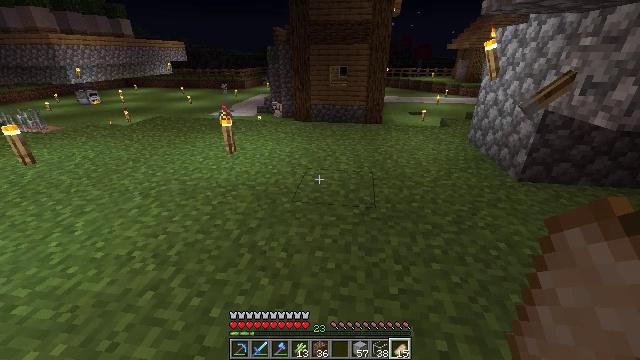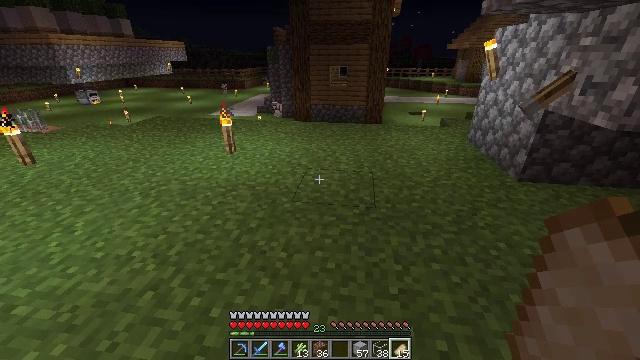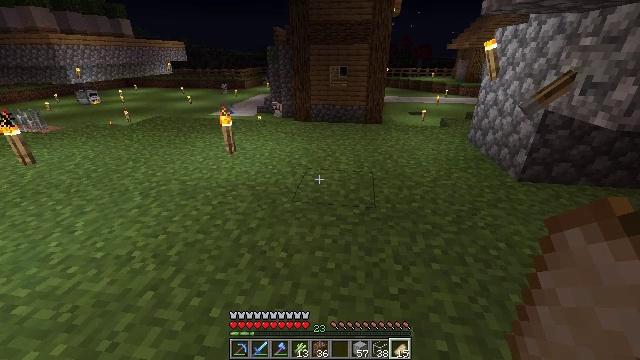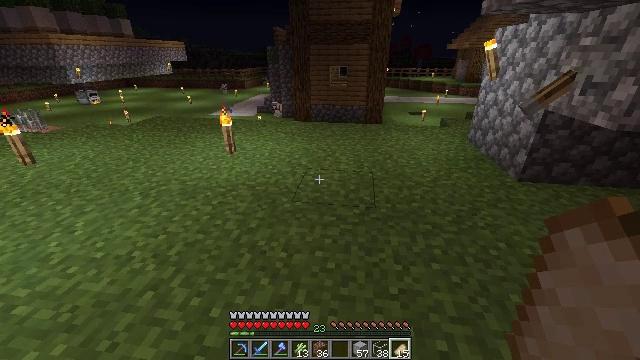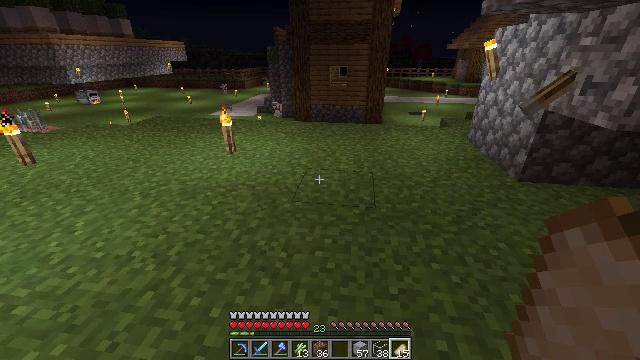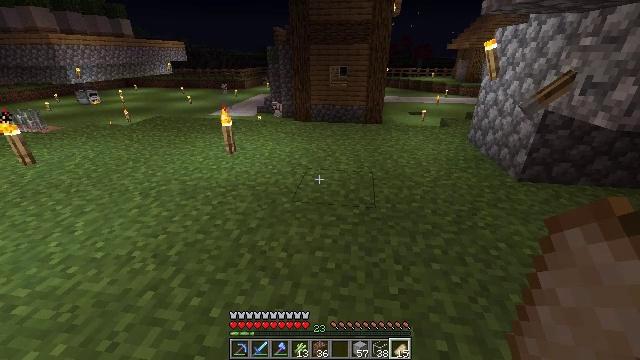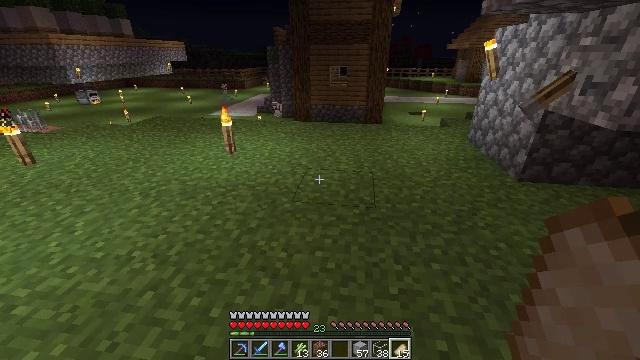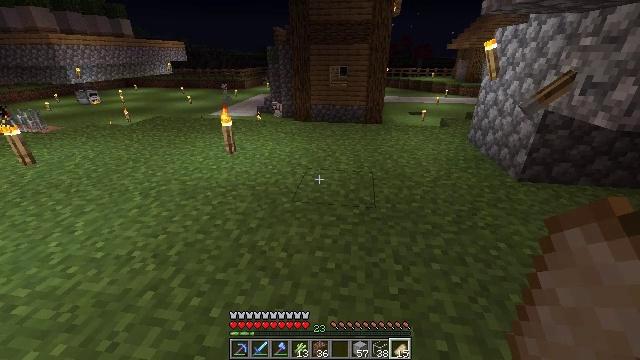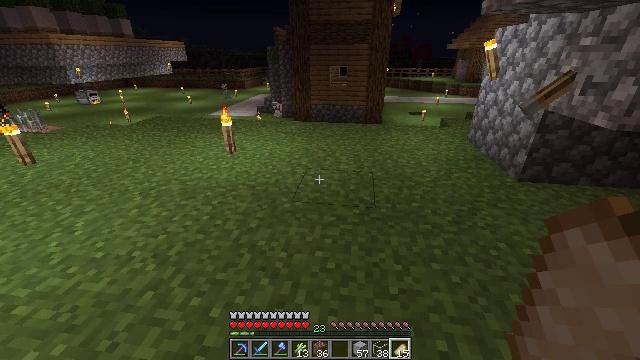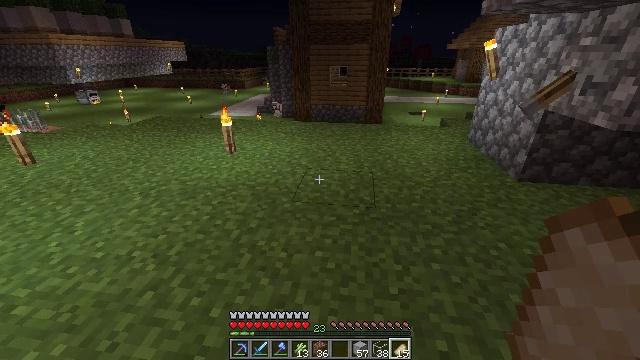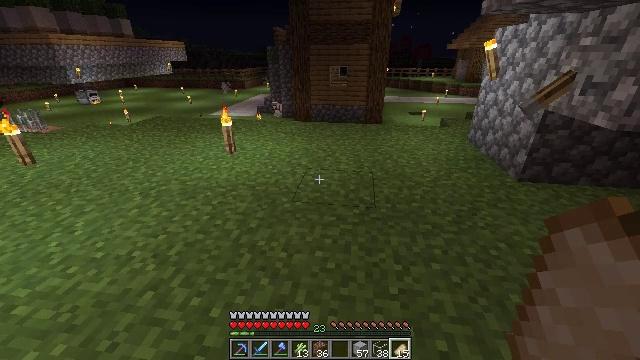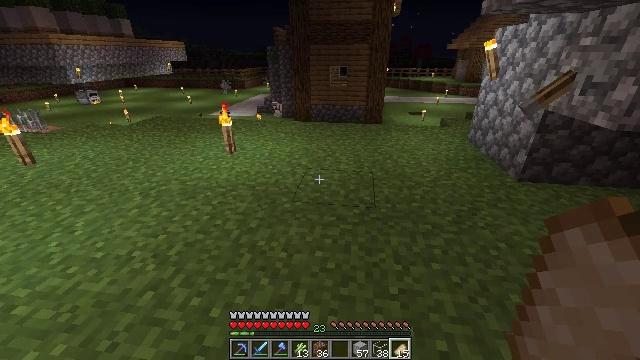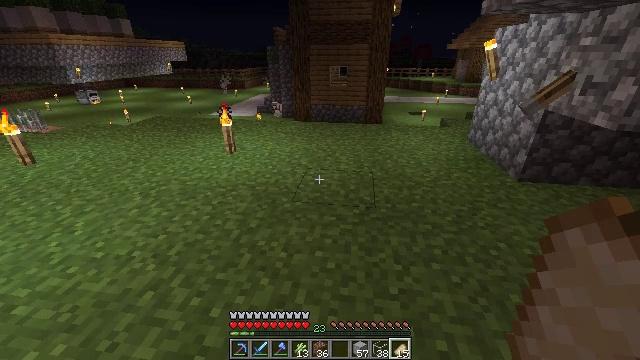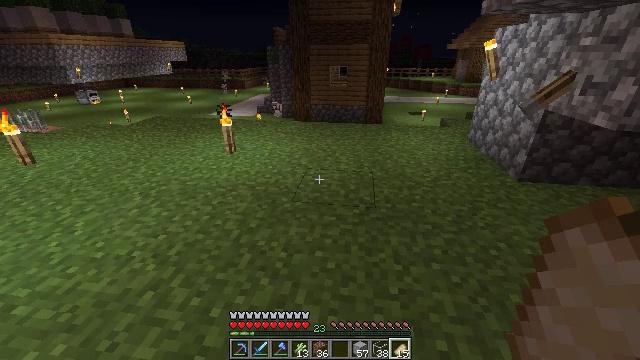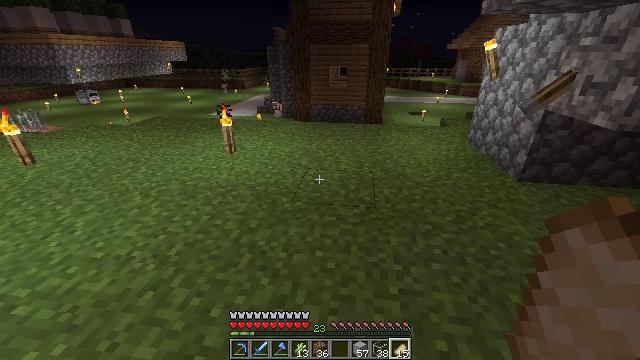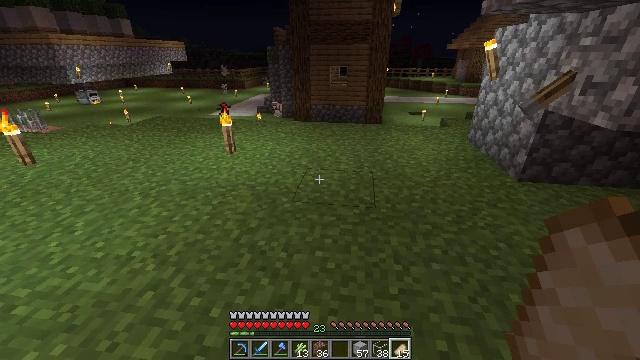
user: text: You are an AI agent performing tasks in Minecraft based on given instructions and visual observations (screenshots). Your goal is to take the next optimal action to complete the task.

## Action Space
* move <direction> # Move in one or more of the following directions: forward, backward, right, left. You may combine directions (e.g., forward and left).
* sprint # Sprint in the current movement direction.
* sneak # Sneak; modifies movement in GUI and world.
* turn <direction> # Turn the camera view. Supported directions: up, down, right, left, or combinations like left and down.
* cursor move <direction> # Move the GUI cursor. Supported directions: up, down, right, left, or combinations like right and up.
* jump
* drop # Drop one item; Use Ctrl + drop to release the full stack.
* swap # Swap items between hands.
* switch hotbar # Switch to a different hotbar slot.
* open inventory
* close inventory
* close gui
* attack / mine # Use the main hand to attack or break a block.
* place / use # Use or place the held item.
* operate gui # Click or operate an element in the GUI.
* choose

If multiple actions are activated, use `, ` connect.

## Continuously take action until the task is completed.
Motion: motion action
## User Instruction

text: Cook cactus in the furnace to make green dye.
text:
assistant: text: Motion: no_op
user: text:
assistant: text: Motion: no_op
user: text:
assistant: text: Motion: no_op
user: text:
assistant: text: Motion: no_op
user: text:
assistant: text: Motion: no_op
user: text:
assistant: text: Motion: no_op
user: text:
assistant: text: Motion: no_op
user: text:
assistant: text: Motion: no_op
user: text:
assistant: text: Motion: no_op
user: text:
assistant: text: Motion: no_op
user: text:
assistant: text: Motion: no_op
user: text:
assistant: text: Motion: no_op
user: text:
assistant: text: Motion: no_op
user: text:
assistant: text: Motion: no_op
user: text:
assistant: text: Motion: no_op
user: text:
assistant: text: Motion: no_op
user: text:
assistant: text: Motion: no_op
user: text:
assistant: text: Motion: no_op
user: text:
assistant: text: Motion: no_op
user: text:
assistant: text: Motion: no_op
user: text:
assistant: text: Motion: no_op
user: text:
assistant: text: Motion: no_op
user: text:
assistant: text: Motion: no_op
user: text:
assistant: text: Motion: no_op
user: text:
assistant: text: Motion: no_op
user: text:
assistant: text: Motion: no_op
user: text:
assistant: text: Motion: no_op
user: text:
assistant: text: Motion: no_op
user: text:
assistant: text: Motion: no_op
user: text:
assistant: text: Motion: no_op